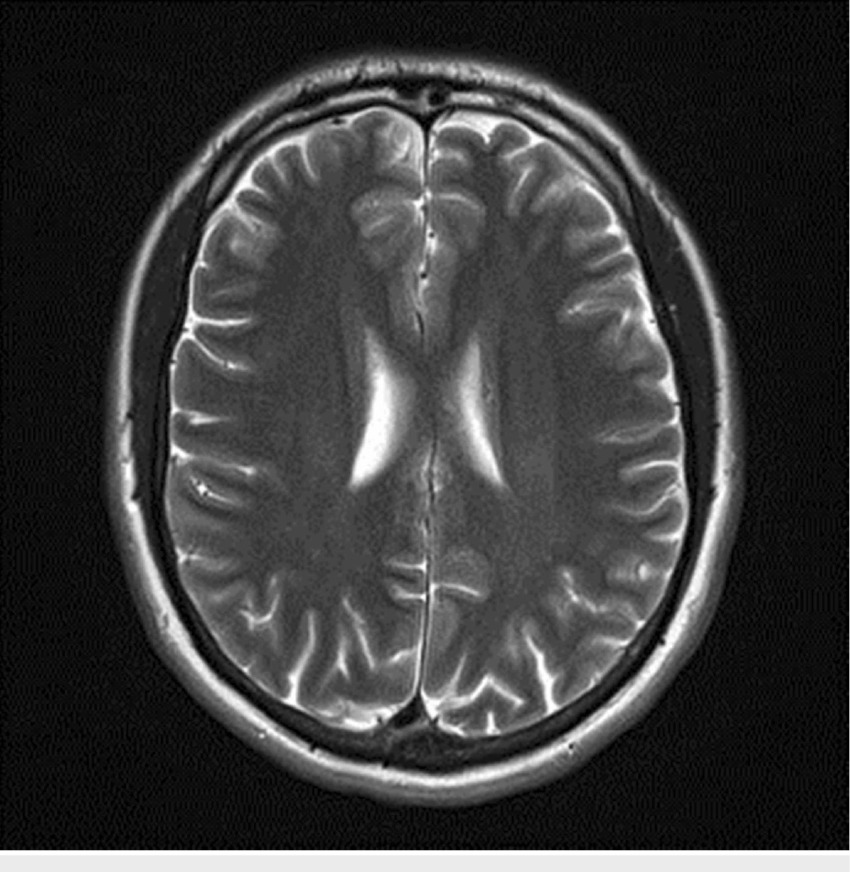
Label: notumor